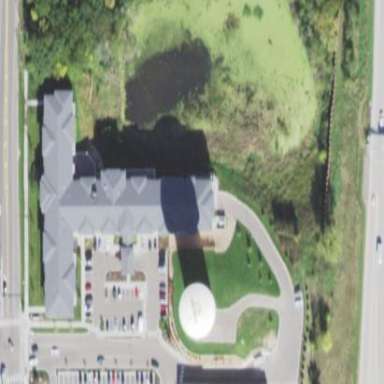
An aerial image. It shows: Nursing home building.